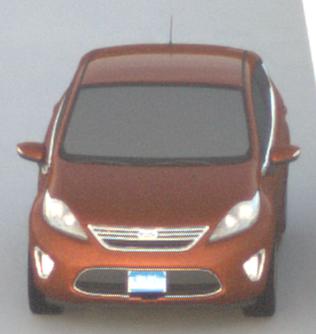
Make: Ford
Model: Fiesta
Detailed model: ’09 Sedan (seventh series)
Model produced from: 2010
Model produced until: 2017
Doors: 4
Color: orange
Road condition: dry road
Daytime: sunrise or sunset
Contrast: low contrast